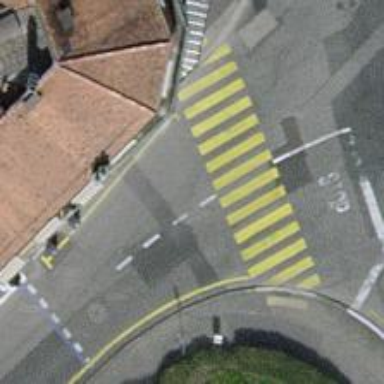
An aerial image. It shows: Marked zebra crossing with island.